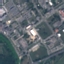
Label: Industrial